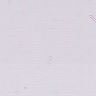
Metastatic tissue present: no